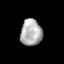
Tissue: lung
Cell type: Epithelial cells
Senescence score: 0.2003
Nuclear area (px): 556
Mean DAPI intensity: 174.808